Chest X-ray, PA view. Patient: 23 years old, sex F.
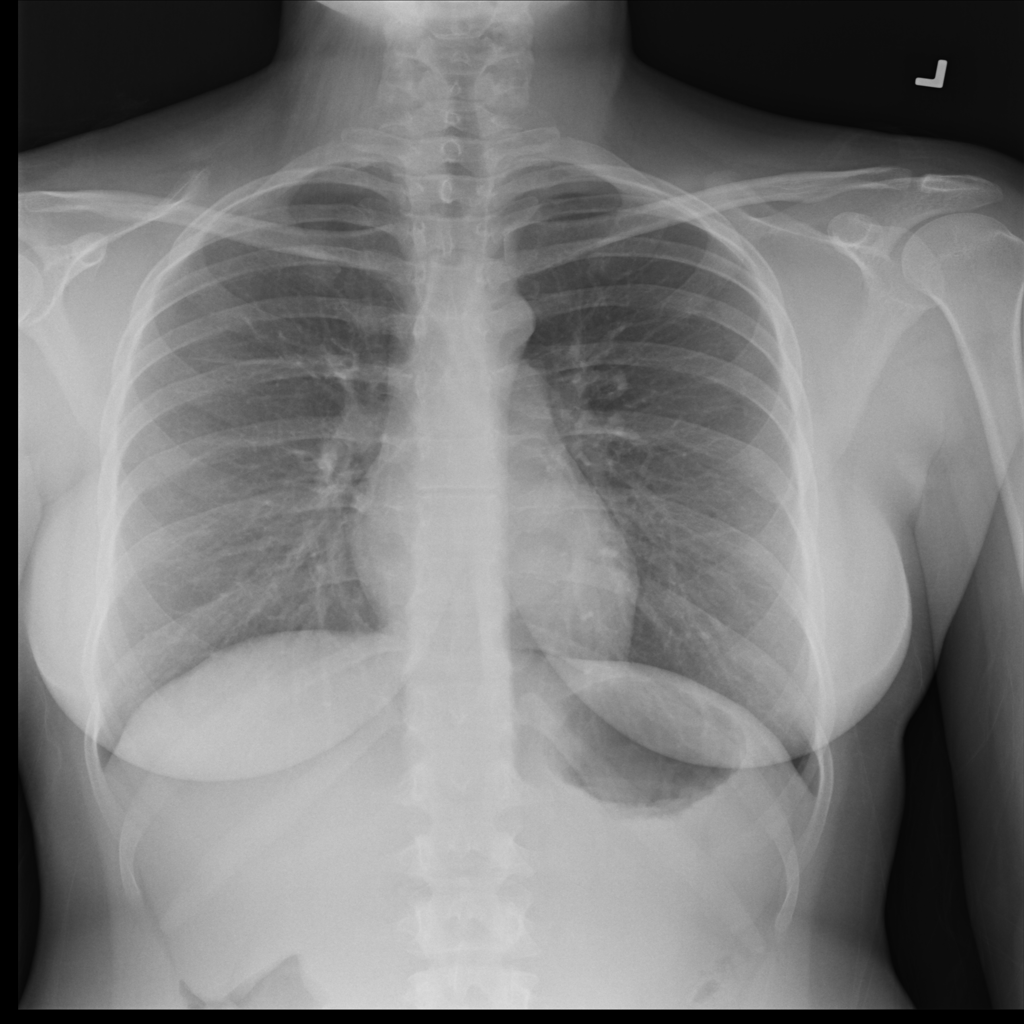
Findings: No Finding